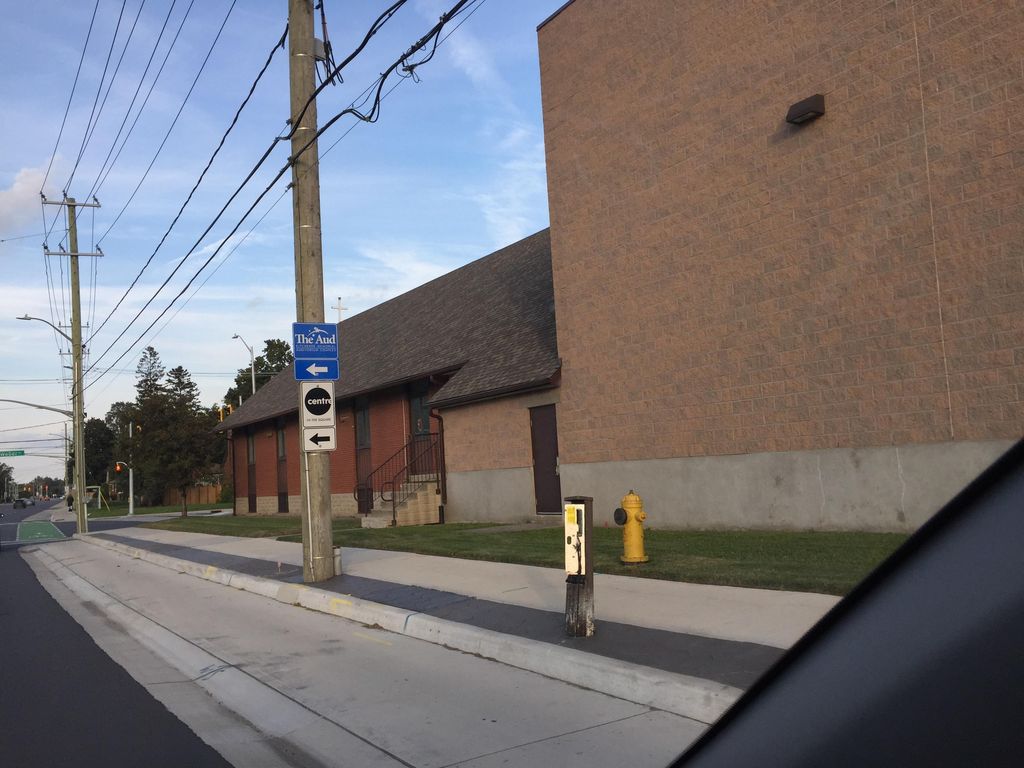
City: kitchener-waterloo